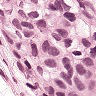
Metastatic tissue present: yes